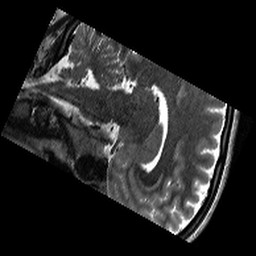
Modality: T2w
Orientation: sagittal